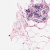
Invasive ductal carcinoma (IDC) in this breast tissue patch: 0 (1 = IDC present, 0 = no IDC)